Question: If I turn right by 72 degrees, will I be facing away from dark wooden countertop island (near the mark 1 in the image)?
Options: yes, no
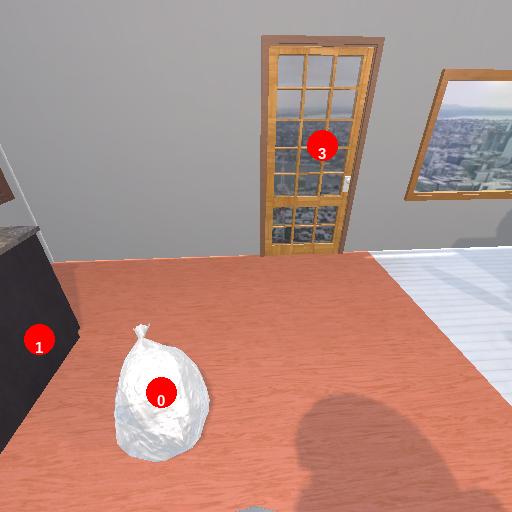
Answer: yes